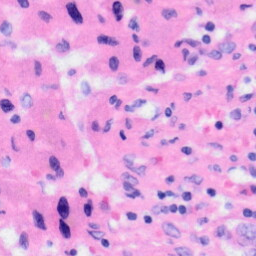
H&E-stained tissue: Liver